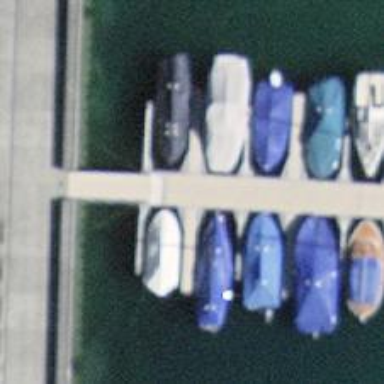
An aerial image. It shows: Man-made pier.